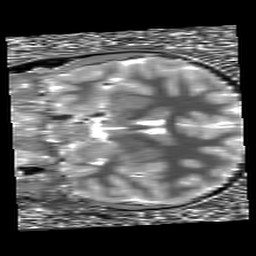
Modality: T1map
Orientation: coronal
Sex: female
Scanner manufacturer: siemens
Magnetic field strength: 3 T
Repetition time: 5 s
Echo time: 0.00355 s